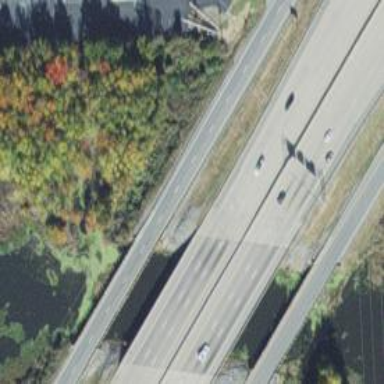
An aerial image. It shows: Beam bridge on motorway.